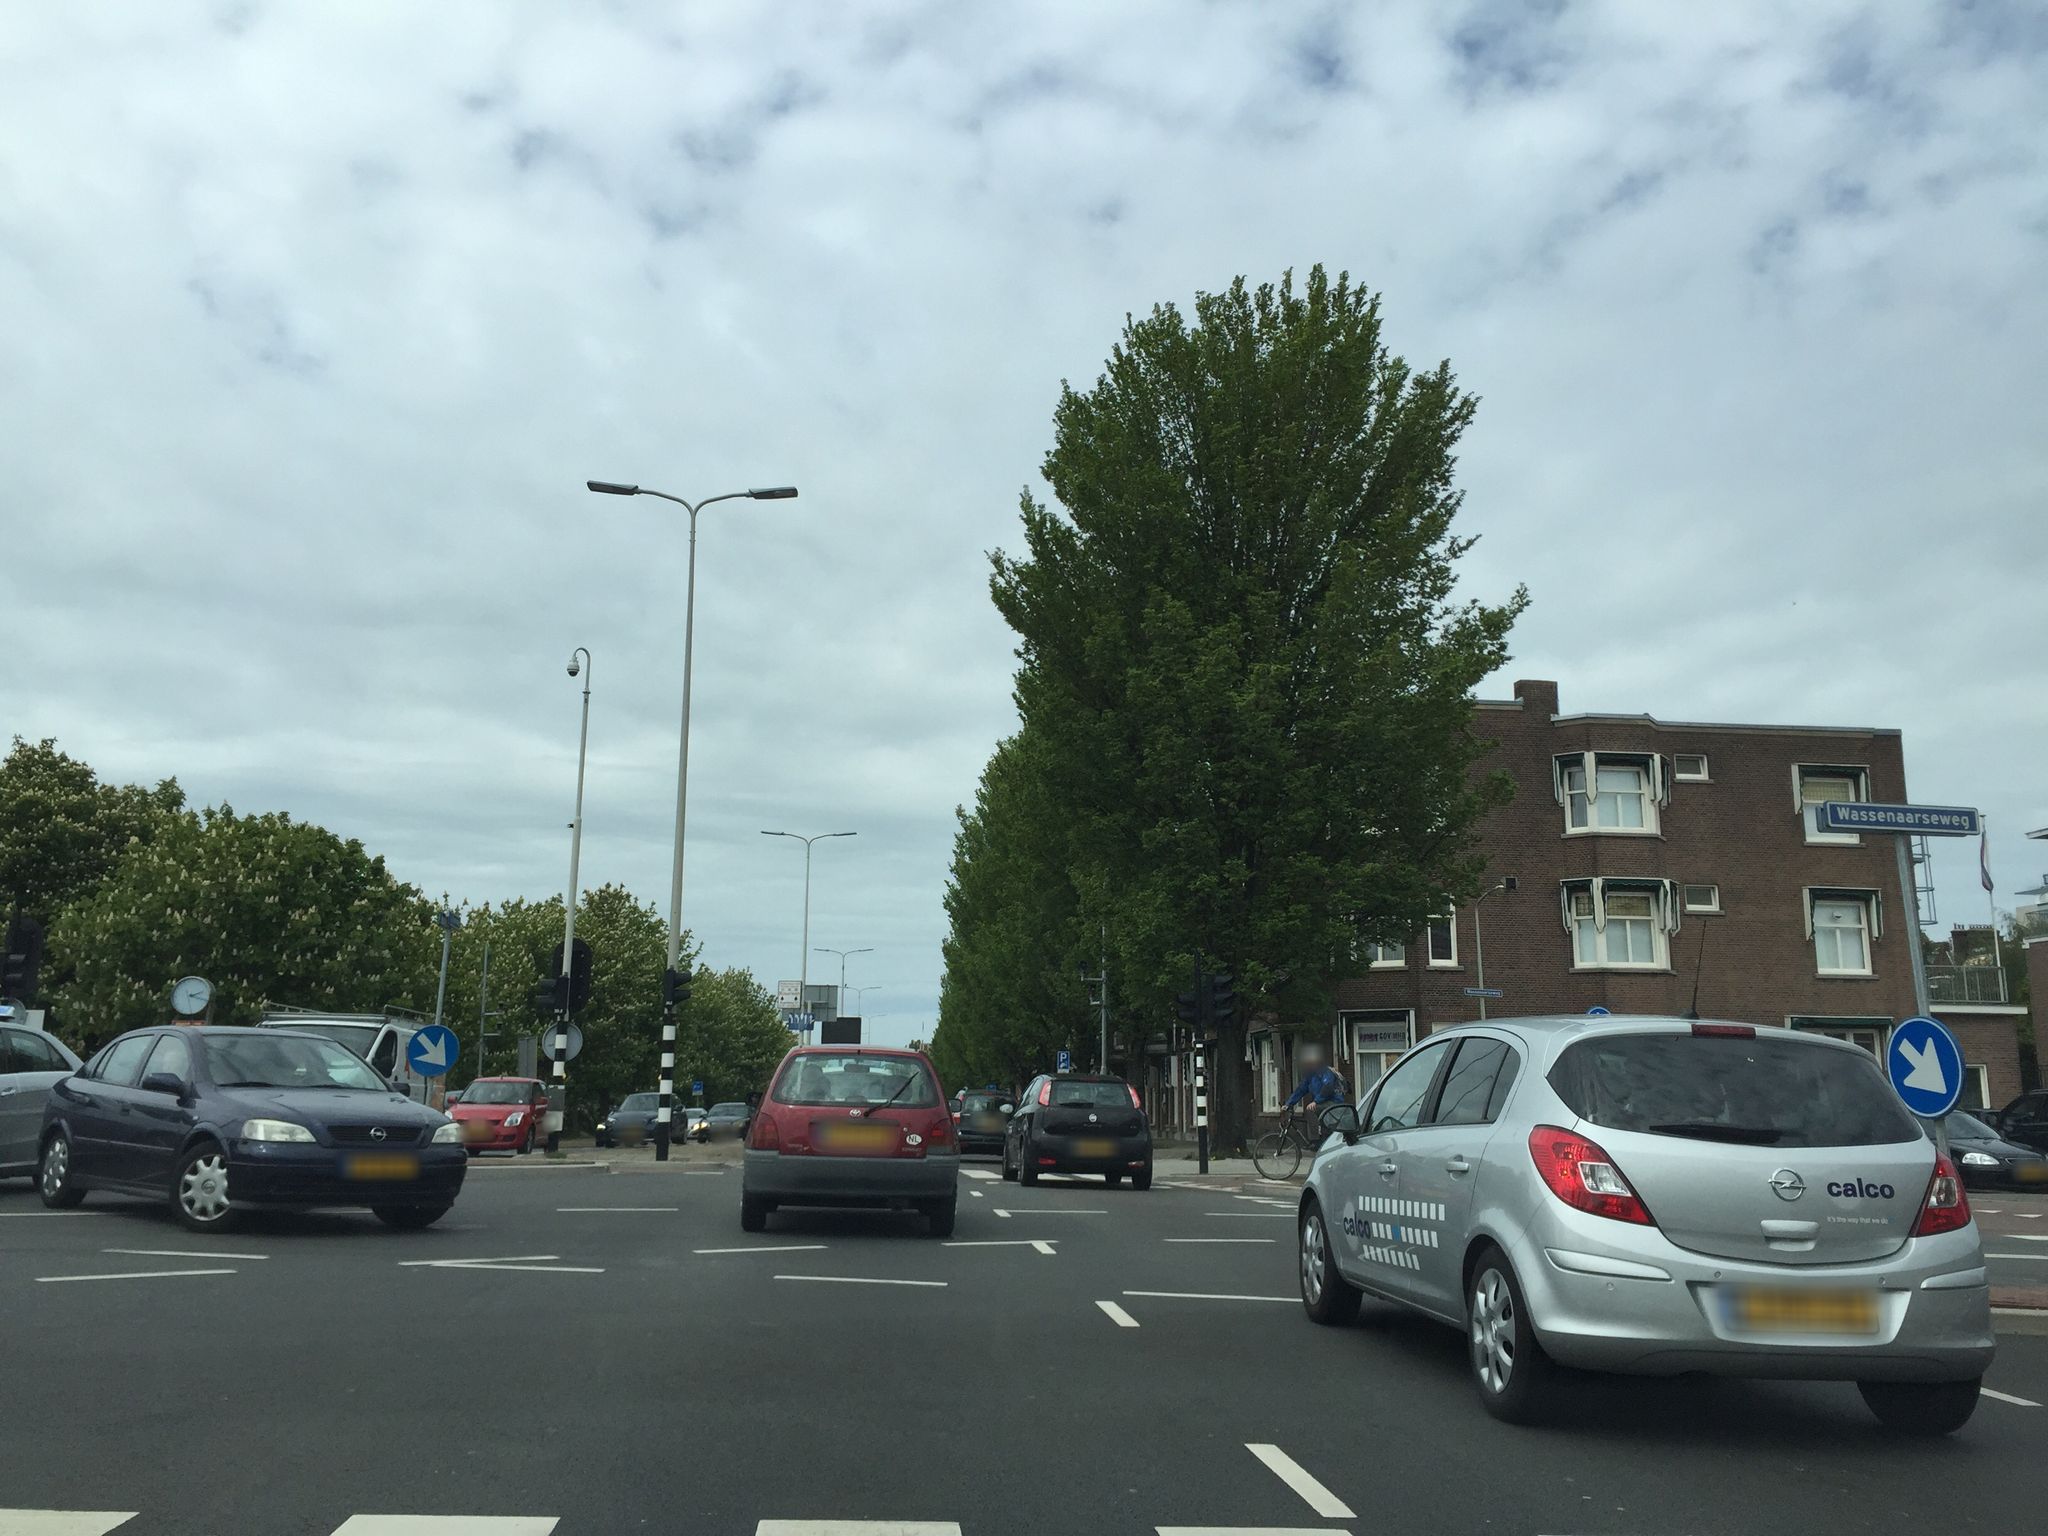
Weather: cloudy
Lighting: day
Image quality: good
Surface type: driving surface
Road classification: primary
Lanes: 2
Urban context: urban centre
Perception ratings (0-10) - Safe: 4.9, Lively: 6.93, Beautiful: 8.23, Boring: 1.67, Depressing: 6.16, Wealthy: 3.18